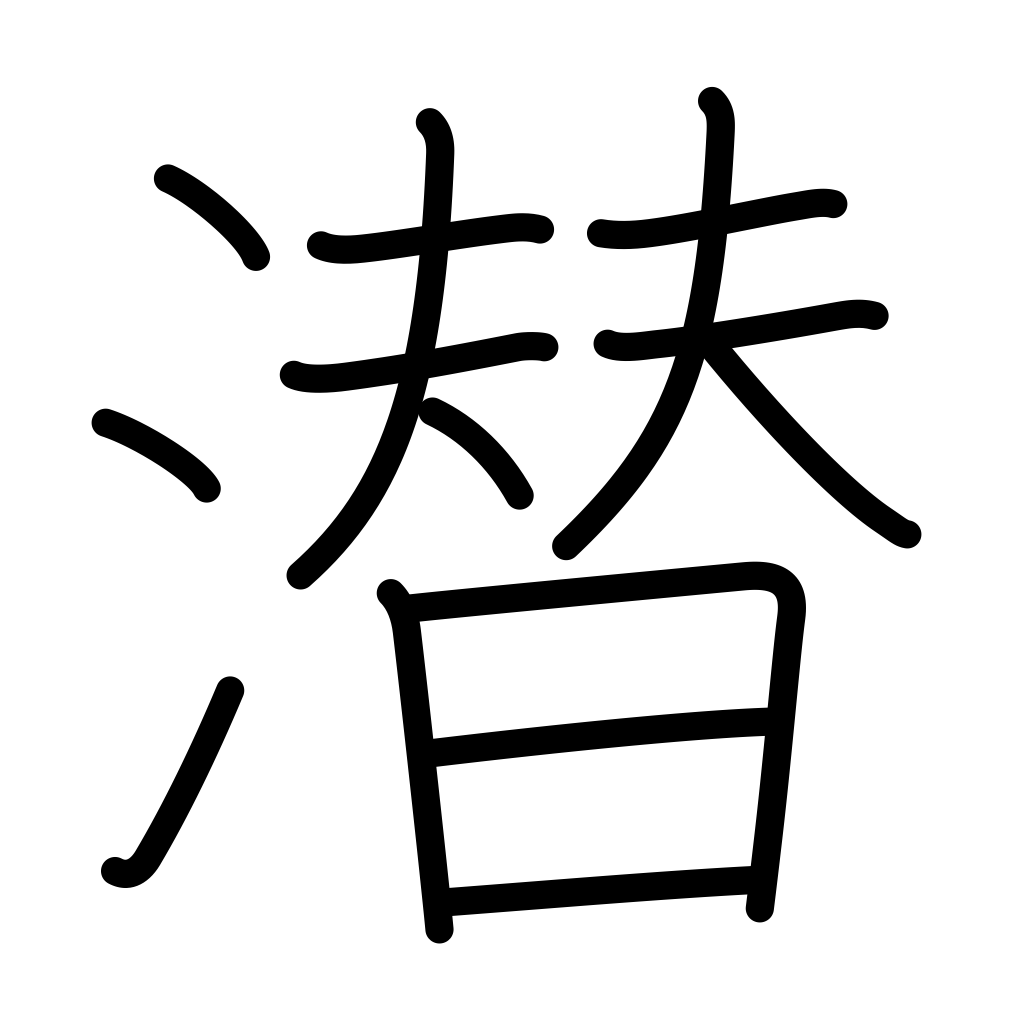
Meaning: submerge, conceal, hide, hush